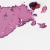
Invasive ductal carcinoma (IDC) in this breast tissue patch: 0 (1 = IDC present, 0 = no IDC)